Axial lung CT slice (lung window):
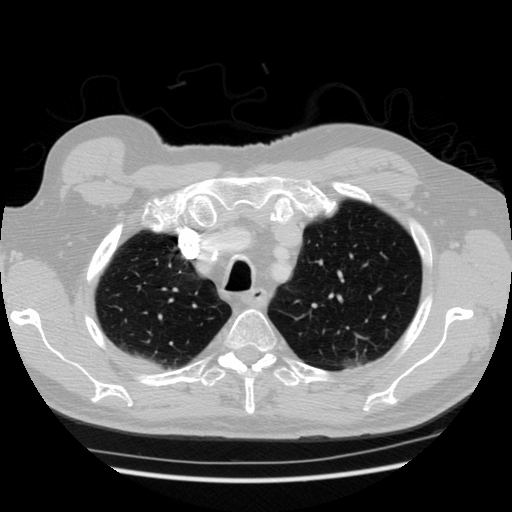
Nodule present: no